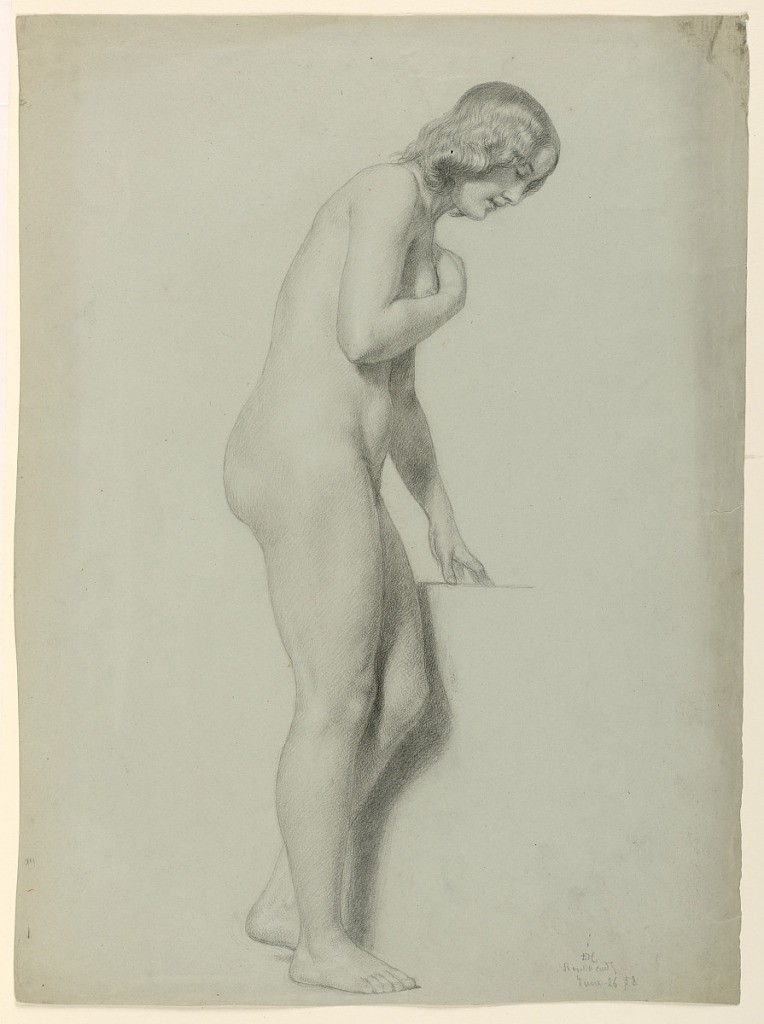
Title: Female Nude
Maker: Daniel Huntington, American, 1816–1906
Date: June 26, 1858
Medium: Black crayon and white chalk on light green wove paper
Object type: Drawing
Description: Nude female model standing in right profile, her right hand over her chest and her left hand resting on the surface of a table.